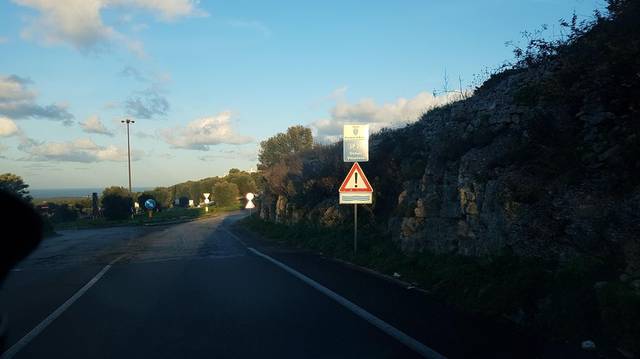
Region: Italy
Coordinates: 40.739, 17.576